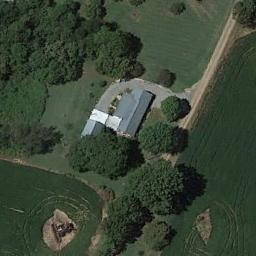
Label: sparse_residential